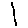
Label: line